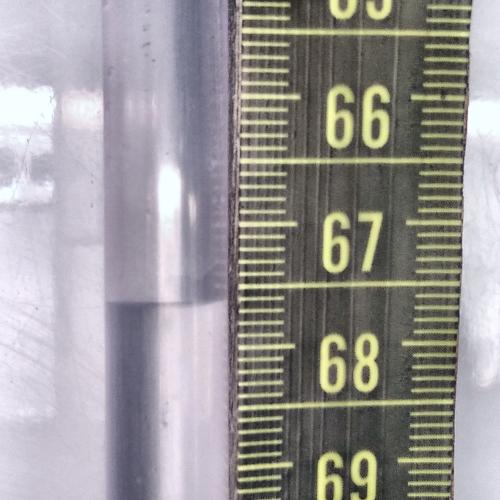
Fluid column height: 67.6 cm